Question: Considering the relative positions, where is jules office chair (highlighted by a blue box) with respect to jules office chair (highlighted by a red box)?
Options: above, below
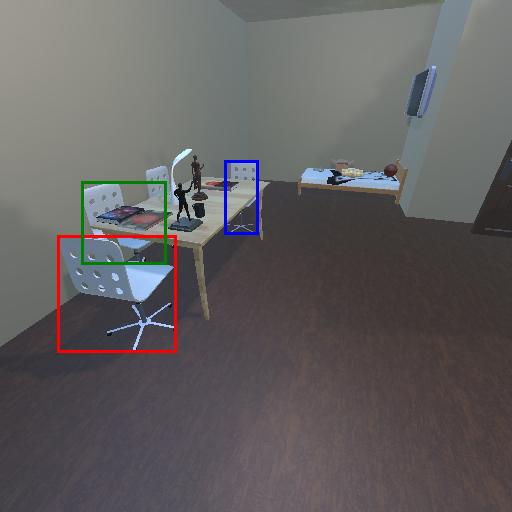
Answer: above